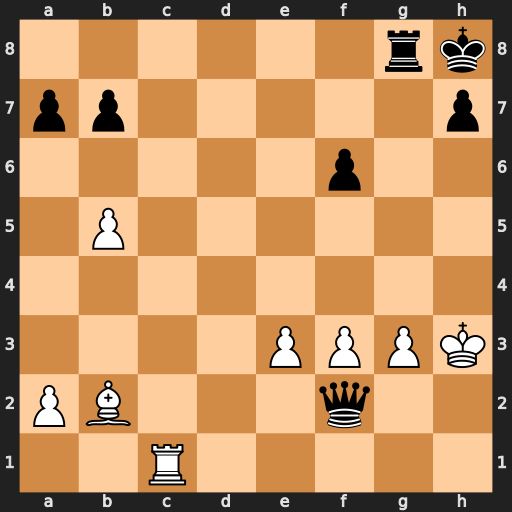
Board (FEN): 6rk/pp5p/5p2/1P6/8/4PPPK/PB3q2/2R5
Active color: w
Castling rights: -
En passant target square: -
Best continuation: Bxf6+ Rg7 Rc8#